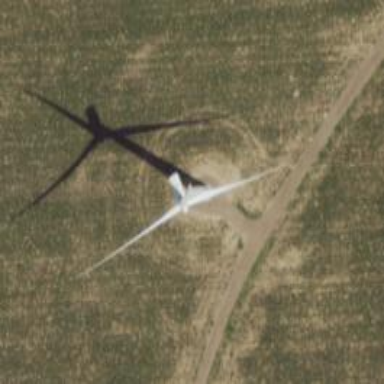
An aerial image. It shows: Wind generator powered by horizontal-axis wind turbine.